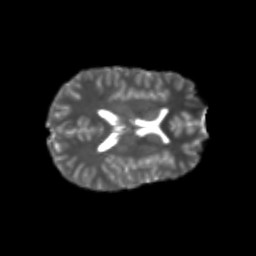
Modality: T2w
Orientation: axial
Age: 22
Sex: female
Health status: healthy
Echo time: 0.074 s